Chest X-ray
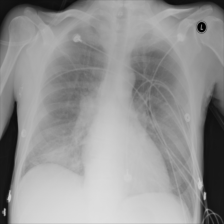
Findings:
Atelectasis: negative
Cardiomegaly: negative
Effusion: negative
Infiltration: positive
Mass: negative
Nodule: negative
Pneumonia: negative
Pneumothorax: negative
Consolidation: negative
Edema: negative
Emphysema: negative
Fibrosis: negative
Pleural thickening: negative
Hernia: positive